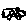
Label: car